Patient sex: F
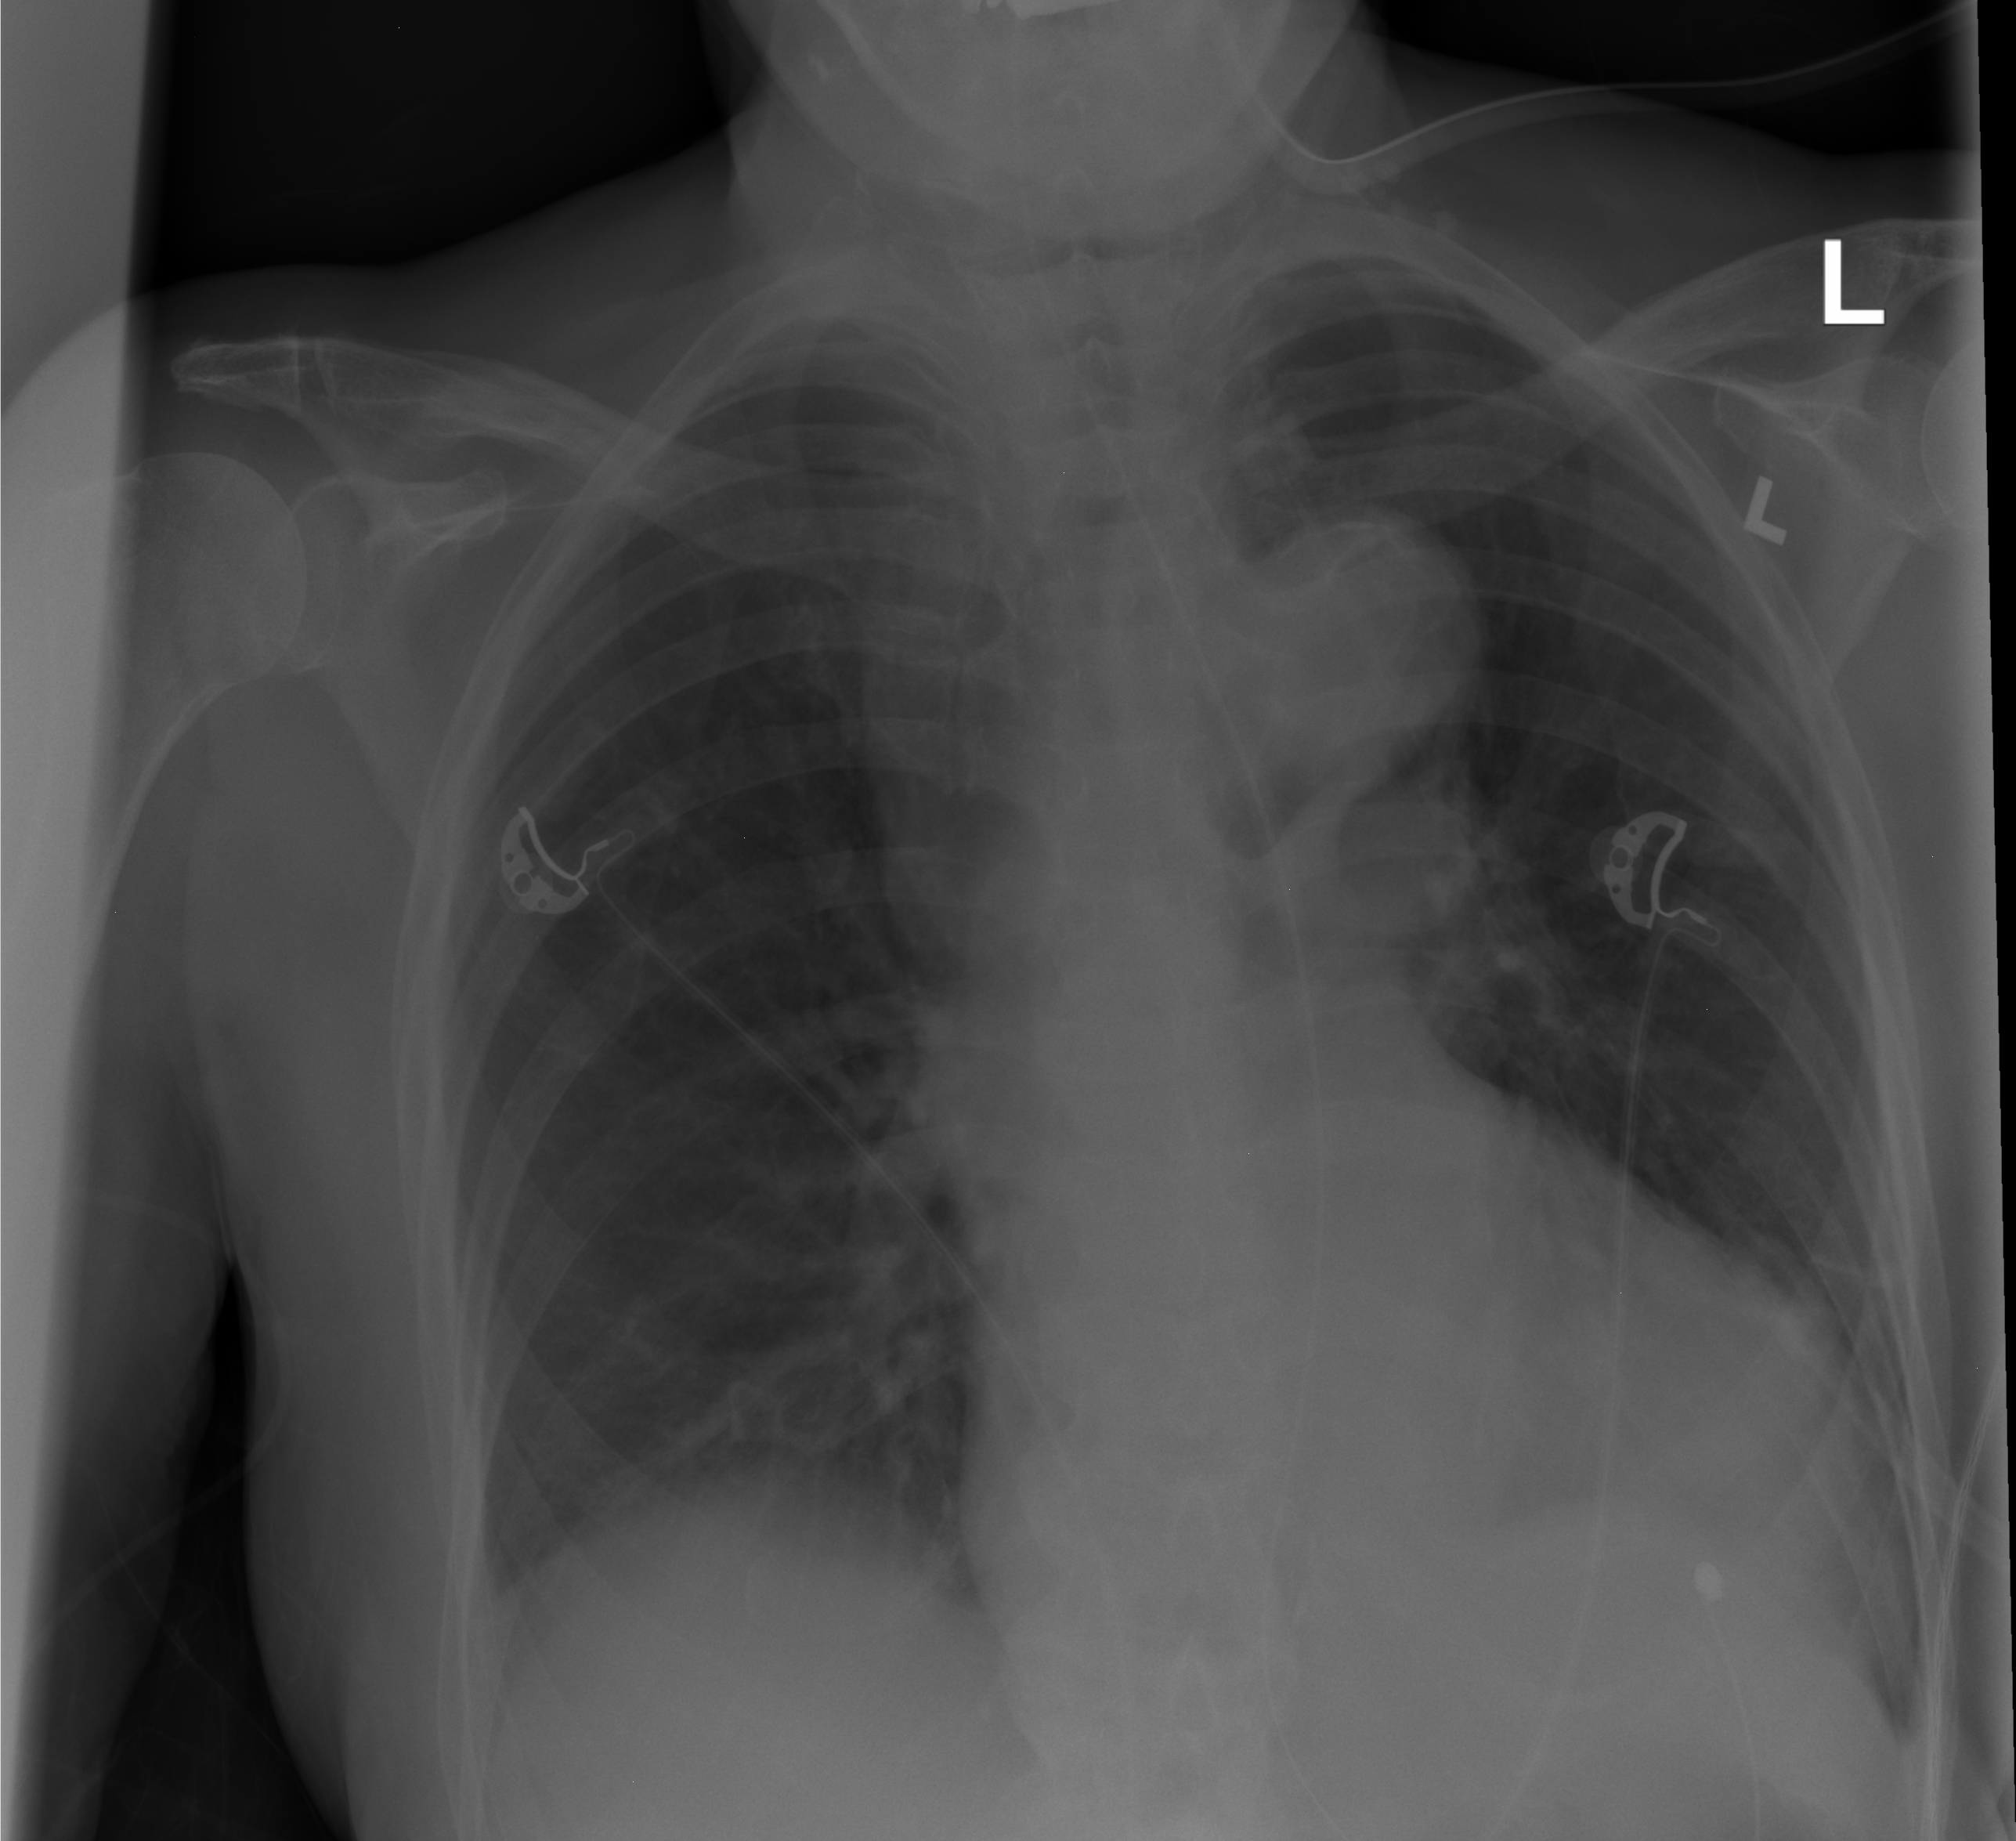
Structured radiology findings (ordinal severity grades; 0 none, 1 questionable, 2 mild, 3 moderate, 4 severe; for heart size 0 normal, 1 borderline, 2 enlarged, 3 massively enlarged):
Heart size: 2
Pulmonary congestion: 2
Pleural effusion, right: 0
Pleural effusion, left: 0
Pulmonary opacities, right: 0
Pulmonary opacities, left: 0
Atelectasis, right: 0
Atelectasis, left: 0